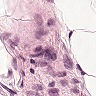
Metastatic tissue present: no